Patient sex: F
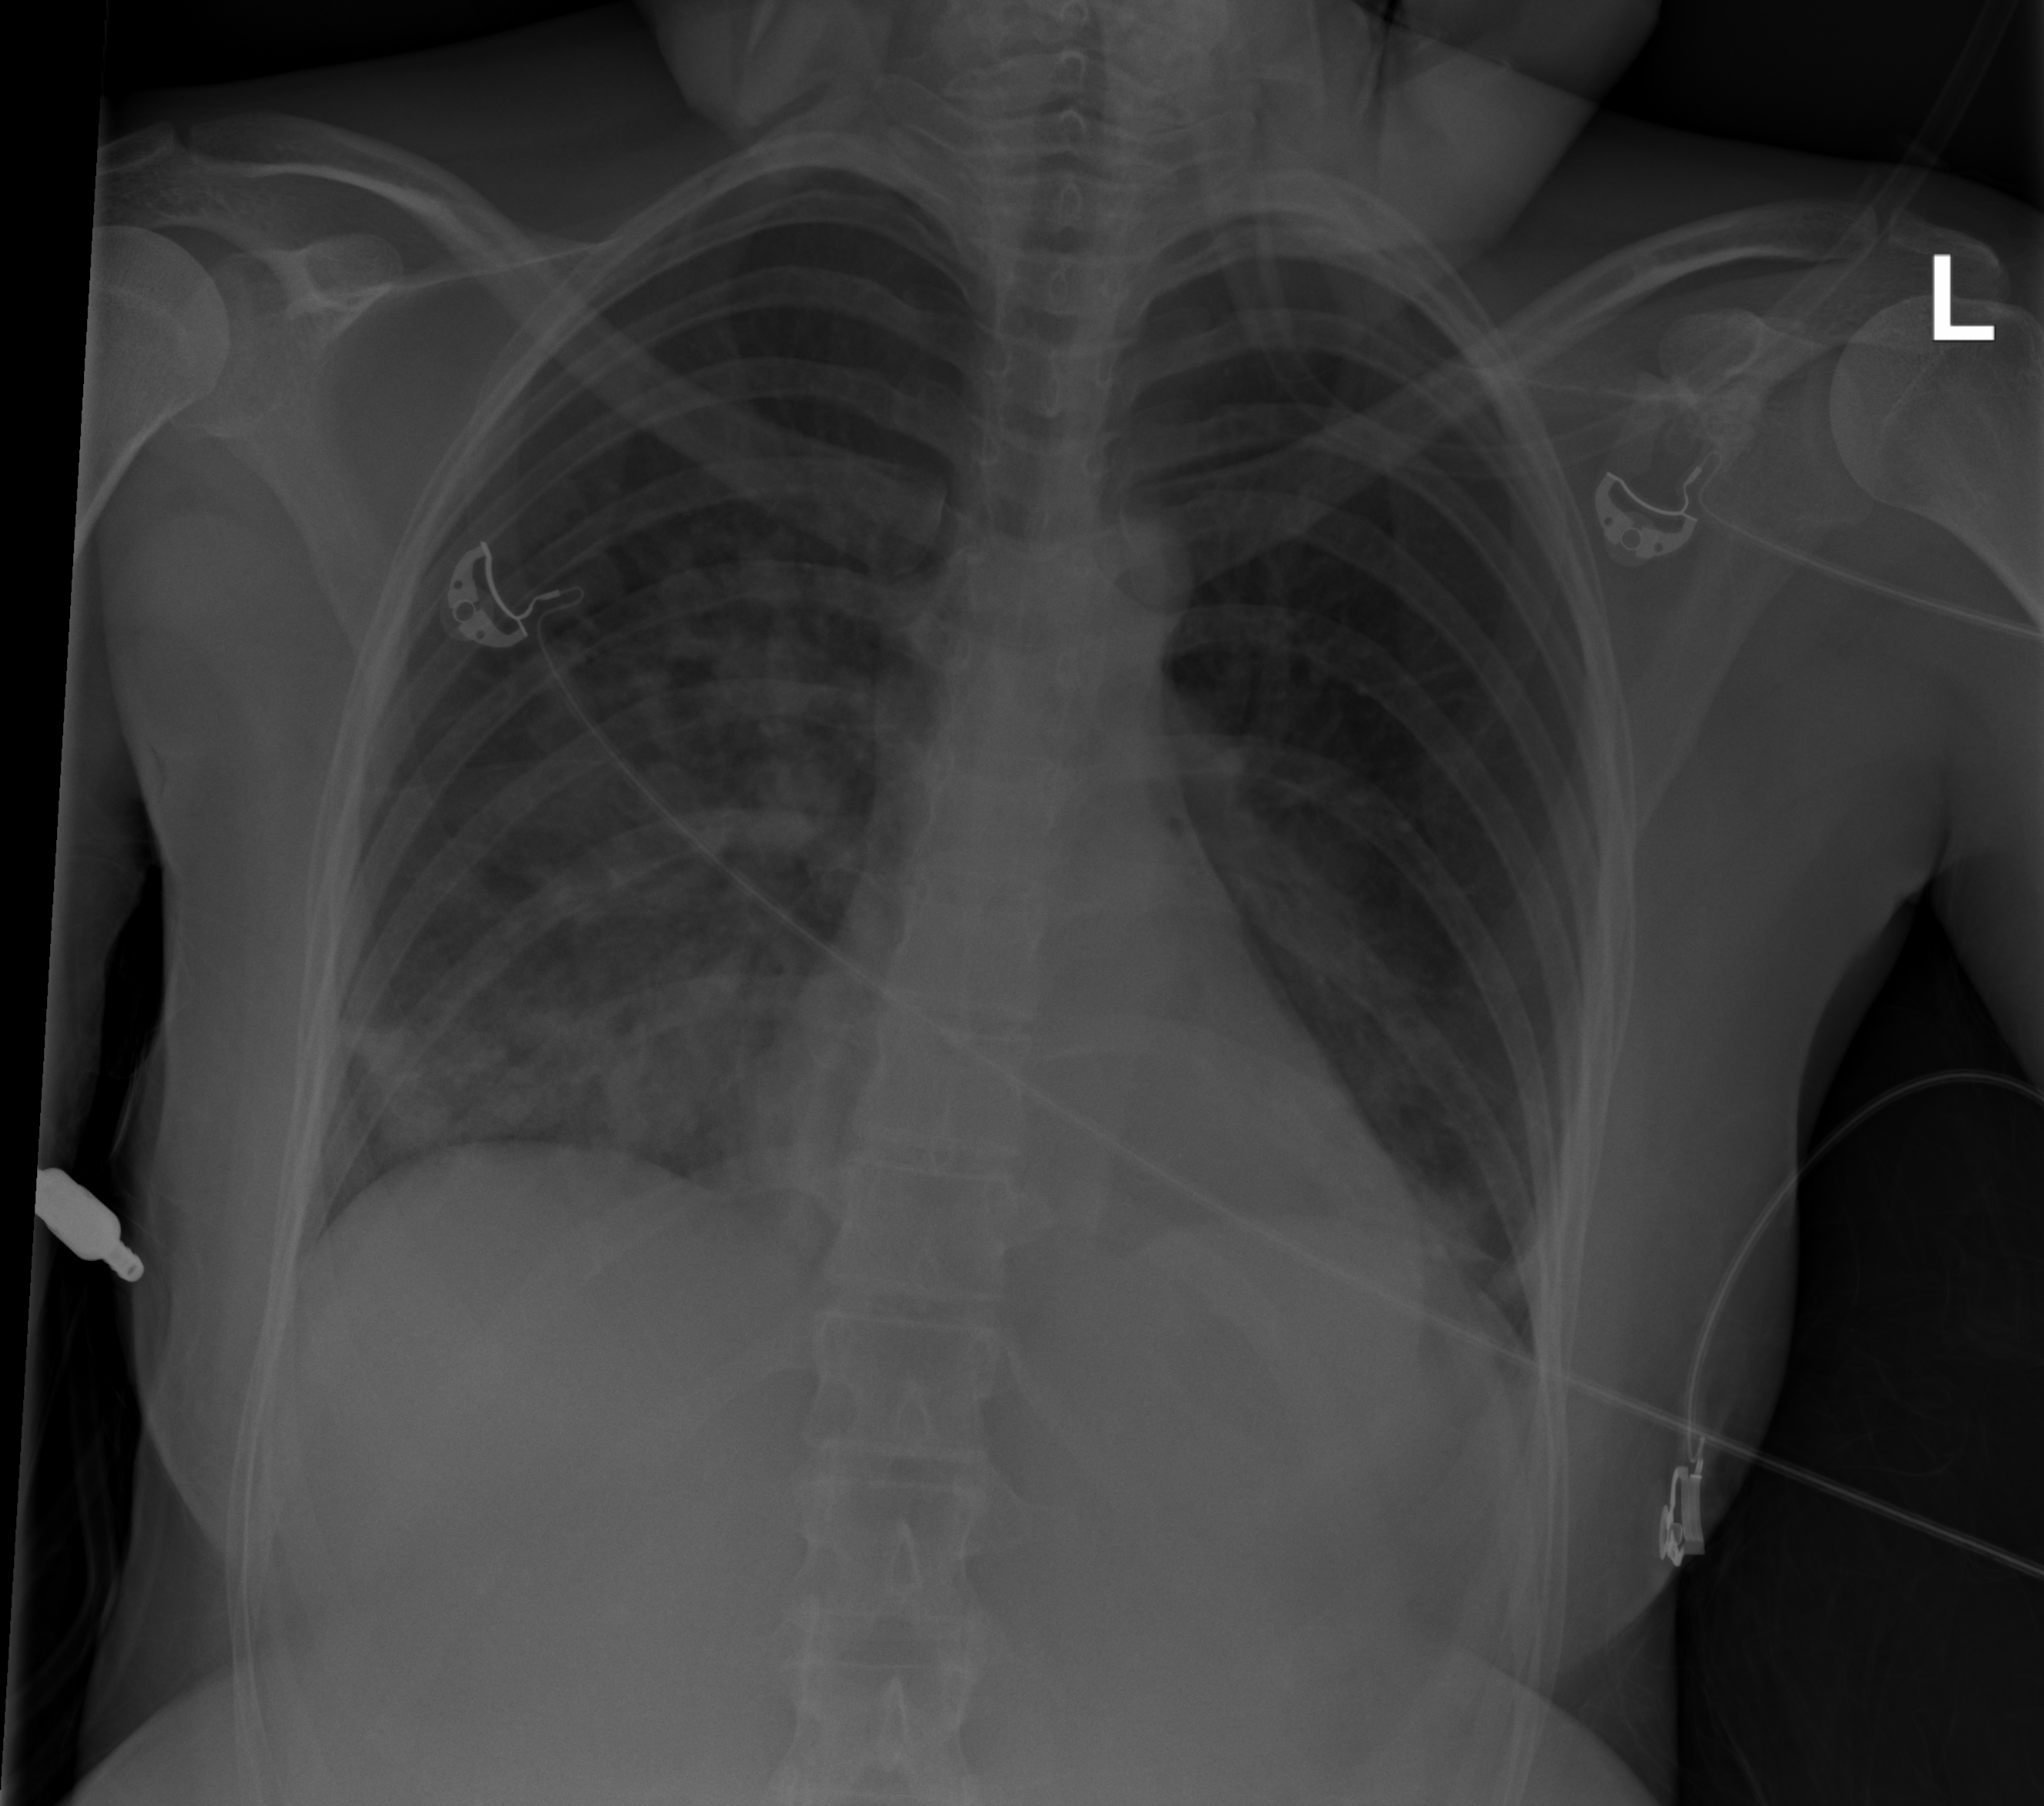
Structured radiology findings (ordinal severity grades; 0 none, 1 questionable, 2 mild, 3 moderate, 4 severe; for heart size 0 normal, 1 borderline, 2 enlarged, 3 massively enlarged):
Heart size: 0
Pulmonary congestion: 0
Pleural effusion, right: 0
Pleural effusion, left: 0
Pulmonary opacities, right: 3
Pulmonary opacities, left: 2
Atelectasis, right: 2
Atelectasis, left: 2